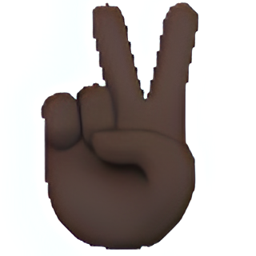
Name: victory hand
Emoji: ✌🏿
Group: People & Body
Sub-group: hand-fingers-partial